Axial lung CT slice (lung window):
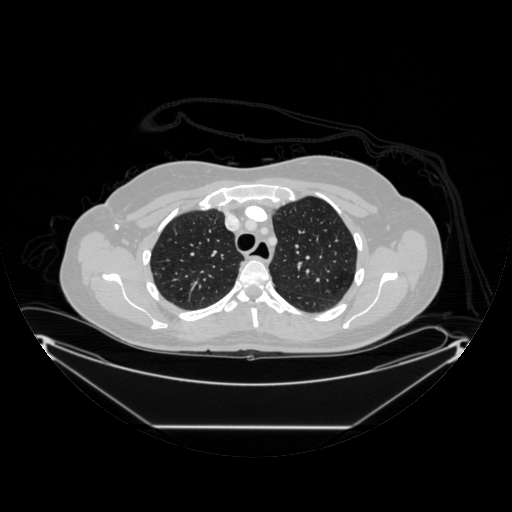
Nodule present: no